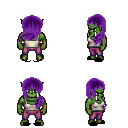
a pixel art fantasy rpg character, male body template, orc, green skin, white pirate shirt, magenta pants, purple left-swept hairstyle, black slippers, four views (front, back, left, right), 2x2 character sprite sheet, small pixel art, hard edges, no anti-aliasing